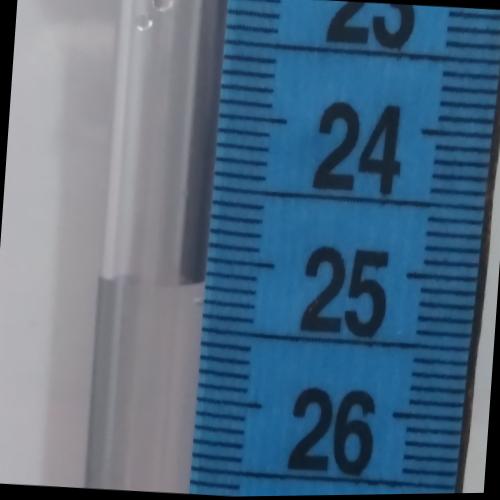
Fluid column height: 25.2 cm